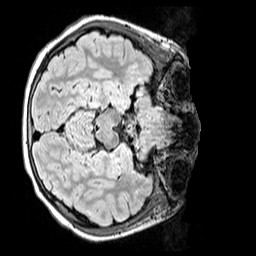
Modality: FLAIR
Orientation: axial
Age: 9
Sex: female
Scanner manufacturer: siemens
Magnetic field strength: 3 T
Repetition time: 5 s
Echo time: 0.388 s